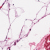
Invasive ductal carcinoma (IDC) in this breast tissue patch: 0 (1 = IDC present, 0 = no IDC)